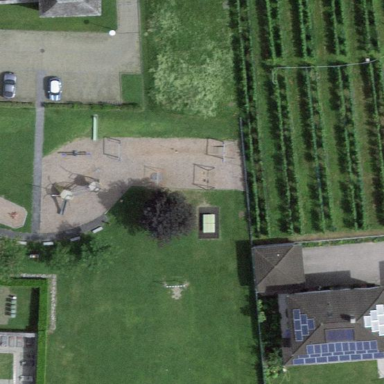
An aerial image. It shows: Playground area for leisure activities on the land.